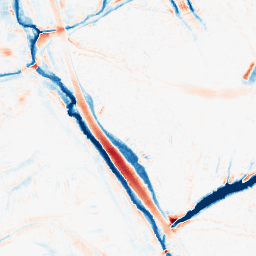
Category: morphological
Decomposition family: tophat_combined
Decomposition parameters: size: 10
Upsampling method: sinc_hamming
Upsampling parameters: scale: 2
kernel_size: 16
Upsampling scale: 2